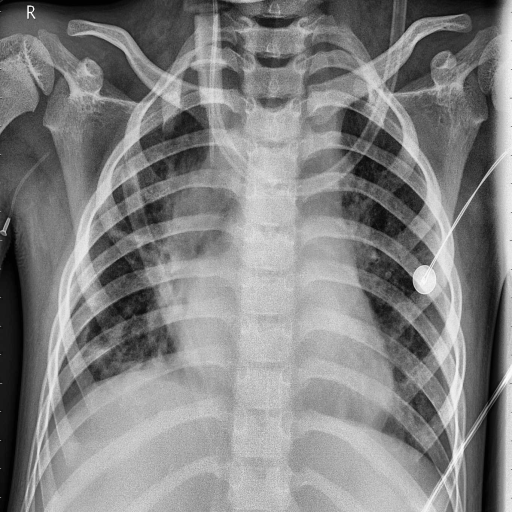
Finding: PNEUMONIA